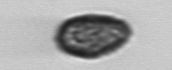
Label: Pseudochattonella_farcimen